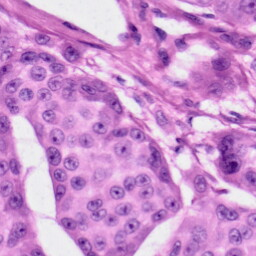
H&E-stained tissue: Skin